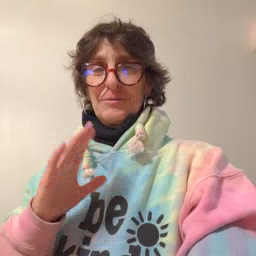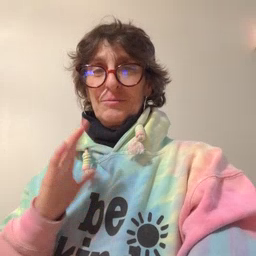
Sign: book